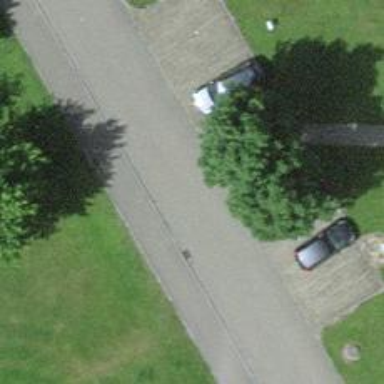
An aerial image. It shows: Unmarked crossing on the road.